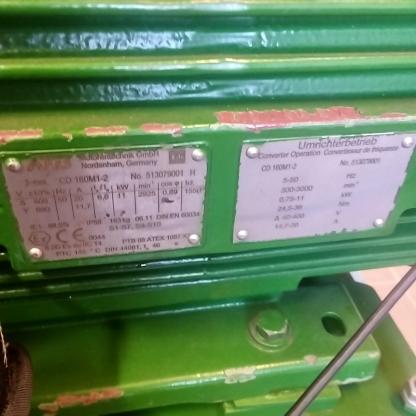
Klasa: tabliczka-znamionowa